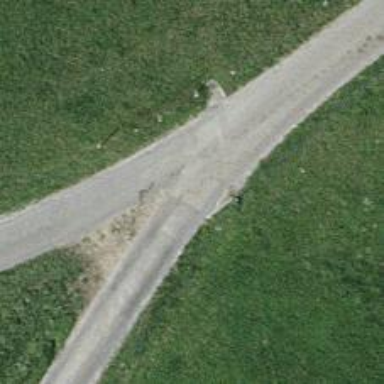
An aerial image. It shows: Concrete service road.